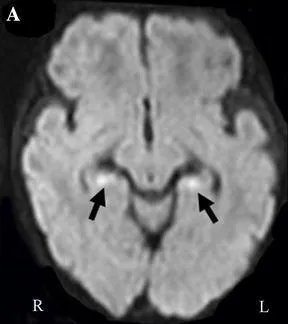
Magnetic resonance imaging (MRI) on day 6. Diffusion-weighted imaging (DWI). Revealed bilateral high-intensity regions in the hippocampus.
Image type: radiology (mri)